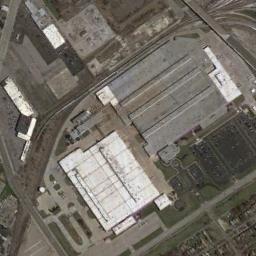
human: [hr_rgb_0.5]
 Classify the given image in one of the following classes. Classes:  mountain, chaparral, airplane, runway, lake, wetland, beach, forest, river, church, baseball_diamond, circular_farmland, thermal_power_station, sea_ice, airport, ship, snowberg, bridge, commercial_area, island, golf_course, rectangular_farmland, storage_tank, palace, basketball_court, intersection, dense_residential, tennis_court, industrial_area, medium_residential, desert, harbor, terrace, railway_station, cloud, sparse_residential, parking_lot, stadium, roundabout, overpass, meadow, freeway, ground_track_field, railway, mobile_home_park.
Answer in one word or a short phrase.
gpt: industrial_area